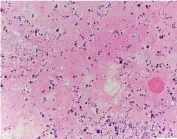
Pathological examination of surgical specimen including DNA methylation analysis.
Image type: pathology (h&e)